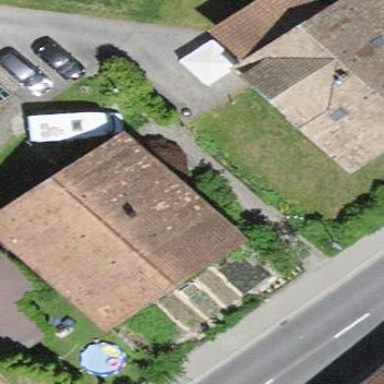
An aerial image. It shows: Residential building.